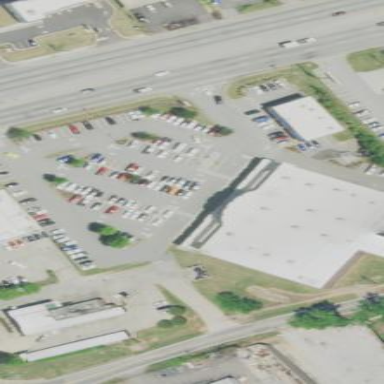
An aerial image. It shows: Building used as fitness center.